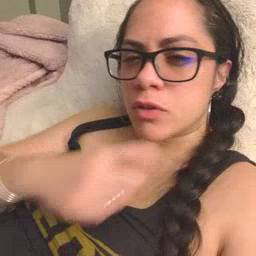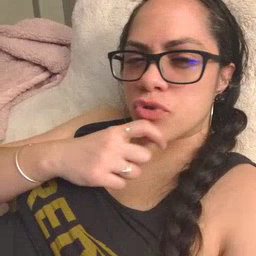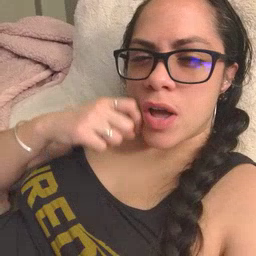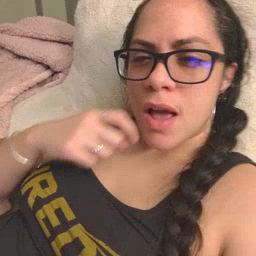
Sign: dry